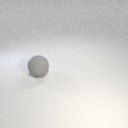
large gray rubber sphere